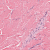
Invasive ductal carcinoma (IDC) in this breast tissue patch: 0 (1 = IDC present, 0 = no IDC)